Question: I have a navigation Drawer in my App. If i select a particular item and slide the navigation drawer. The Fragment overlaps the navigation Drawer.
I Tried to add 'popBackStackImmediate();' But it is of no use. This is how it looks like

'''
public class Activity extends MainActivity
{
@Override
protected void onCreate(Bundle savedInstanceState)
{
// TODO Auto-generated method stub
super.onCreate(savedInstanceState);
}
@Override
public void onNavigationDrawerItemSelected(int position)
{
// TODO Auto-generated method stub
if (position == 1)
{
HomeFragment Frag = new HomeFragment();
FragmentTransaction transaction = getFragmentManager().beginTransaction();
transaction.replace(R.id.container, Frag);
transaction.commit();
}
else if (position == 2)
{
}
}
public void onDrawerOpened(View drawerview)
{
getFragmentManager().popBackStackImmediate();
}
'''
'''
public class NavigationDrawerFragment extends Fragment implements NavigationDrawerCallbacks
{
private static final String PREF_USER_LEARNED_DRAWER = "navigation_drawer_learned";
private static final String STATE_SELECTED_POSITION = "selected_navigation_drawer_position";
private static final String PREFERENCES_FILE = "my_app_settings";
private NavigationDrawerCallbacks mCallbacks;
private RecyclerView mDrawerList;
private View mFragmentContainerView;
private DrawerLayout mDrawerLayout;
private ActionBarDrawerToggle mActionBarDrawerToggle;
private boolean mUserLearnedDrawer;
private boolean mFromSavedInstanceState;
private int mCurrentSelectedPosition;
@Nullable
@Override
public View onCreateView(LayoutInflater inflater, ViewGroup container, Bundle savedInstanceState)
{
View view = inflater.inflate(R.layout.fragment_navigation_drawer, container, false);
mDrawerList = (RecyclerView) view.findViewById(R.id.drawerList);
LinearLayoutManager layoutManager = new LinearLayoutManager(getActivity());
layoutManager.setOrientation(LinearLayoutManager.VERTICAL);
mDrawerList.setLayoutManager(layoutManager);
mDrawerList.setHasFixedSize(true);
final List<NavigationItem> navigationItems = getMenu();
NavigationDrawerAdapter adapter = new NavigationDrawerAdapter(navigationItems);
adapter.setNavigationDrawerCallbacks(this);
mDrawerList.setAdapter(adapter);
selectItem(mCurrentSelectedPosition);
return view;
}
@Override
public void onCreate(Bundle savedInstanceState)
{
super.onCreate(savedInstanceState);
mUserLearnedDrawer = Boolean.valueOf(readSharedSetting(getActivity(), PREF_USER_LEARNED_DRAWER, "false"));
if (savedInstanceState != null)
{
mCurrentSelectedPosition = savedInstanceState.getInt(STATE_SELECTED_POSITION);
mFromSavedInstanceState = true;
}
}
@Override
public void onAttach(Activity activity)
{
super.onAttach(activity);
try
{
mCallbacks = (NavigationDrawerCallbacks) activity;
}
catch (ClassCastException e)
{
throw new ClassCastException("Activity must implement NavigationDrawerCallbacks.");
}
}
public ActionBarDrawerToggle getActionBarDrawerToggle()
{
return mActionBarDrawerToggle;
}
public void setActionBarDrawerToggle(ActionBarDrawerToggle actionBarDrawerToggle)
{
mActionBarDrawerToggle = actionBarDrawerToggle;
}
public void setup(int fragmentId, DrawerLayout drawerLayout, Toolbar toolbar)
{
mFragmentContainerView = getActivity().findViewById(fragmentId);
mDrawerLayout = drawerLayout;
mActionBarDrawerToggle = new ActionBarDrawerToggle(getActivity(), mDrawerLayout, toolbar, R.string.drawer_open, R.string.drawer_close)
{
@Override
public void onDrawerClosed(View drawerView)
{
super.onDrawerClosed(drawerView);
if (!isAdded())
return;
getActivity().invalidateOptionsMenu();
}
@Override
public void onDrawerOpened(View drawerView)
{
super.onDrawerOpened(drawerView);
if (!isAdded())
return;
if (!mUserLearnedDrawer)
{
mUserLearnedDrawer = true;
saveSharedSetting(getActivity(), PREF_USER_LEARNED_DRAWER, "true");
}
getActivity().invalidateOptionsMenu();
}
};
if (!mUserLearnedDrawer && !mFromSavedInstanceState)
mDrawerLayout.openDrawer(mFragmentContainerView);
mDrawerLayout.post(new Runnable()
{
@Override
public void run()
{
mActionBarDrawerToggle.syncState();
}
});
mDrawerLayout.setDrawerListener(mActionBarDrawerToggle);
}
public void openDrawer()
{
mDrawerLayout.openDrawer(mFragmentContainerView);
}
public void closeDrawer()
{
mDrawerLayout.closeDrawer(mFragmentContainerView);
}
@Override
public void onDetach()
{
super.onDetach();
mCallbacks = null;
}
public List<NavigationItem> getMenu()
{
List<NavigationItem> items = new ArrayList<NavigationItem>();
items.add(new NavigationItem("Home", getResources().getDrawable(R.drawable.play)));
items.add(new NavigationItem("News", getResources().getDrawable(R.drawable.play)));
items.add(new NavigationItem("Videos", getResources().getDrawable(R.drawable.play)));
items.add(new NavigationItem("Playlist", getResources().getDrawable(R.drawable.play)));
return items;
}
void selectItem(int position)
{
mCurrentSelectedPosition = position;
if (mDrawerLayout != null)
{
mDrawerLayout.closeDrawer(mFragmentContainerView);
}
if (mCallbacks != null)
{
mCallbacks.onNavigationDrawerItemSelected(position);
}
((NavigationDrawerAdapter) mDrawerList.getAdapter()).selectPosition(position);
}
public boolean isDrawerOpen()
{
return mDrawerLayout != null && mDrawerLayout.isDrawerOpen(mFragmentContainerView);
}
@Override
public void onConfigurationChanged(Configuration newConfig)
{
super.onConfigurationChanged(newConfig);
mActionBarDrawerToggle.onConfigurationChanged(newConfig);
}
@Override
public void onSaveInstanceState(Bundle outState)
{
super.onSaveInstanceState(outState);
outState.putInt(STATE_SELECTED_POSITION, mCurrentSelectedPosition);
}
@Override
public void onNavigationDrawerItemSelected(int position)
{
mCallbacks.onNavigationDrawerItemSelected(position);
selectItem(position);
}
public DrawerLayout getDrawerLayout()
{
return mDrawerLayout;
}
public void setDrawerLayout(DrawerLayout drawerLayout)
{
mDrawerLayout = drawerLayout;
}
}
'''
'''
<RelativeLayout
xmlns:android="http://schemas.android.com/apk/res/android"
xmlns:app="http://schemas.android.com/apk/res-auto"
android:layout_width="match_parent"
android:layout_height="match_parent">
<include
android:id="@+id/toolbar_actionbar"
layout="@layout/toolbar_default"
android:layout_width="match_parent"
android:layout_height="wrap_content"/>
<android.support.v4.widget.DrawerLayout
android:id="@+id/drawer"
xmlns:android="http://schemas.android.com/apk/res/android"
android:layout_width="match_parent"
android:layout_height="match_parent"
android:layout_below="@+id/toolbar_actionbar">
<FrameLayout
android:id="@+id/container"
android:layout_width="match_parent"
android:layout_height="match_parent"/>
<!-- android:layout_marginTop="?android:attr/actionBarSize"-->
<fragment
android:id="@+id/fragment_drawer"
android:name="com.RemoteIt.client.activity.drawer.NavigationDrawerFragment"
android:layout_width="@dimen/navigation_drawer_width"
android:layout_height="match_parent"
android:layout_gravity="start"
app:layout="@layout/fragment_navigation_drawer"/>
</android.support.v4.widget.DrawerLayout>
</RelativeLayout>
'''
'''
public class HomeFragment extends Fragment
{
public HomeFragment()
{}
@Override
public View onCreateView(LayoutInflater inflater, ViewGroup container, Bundle savedInstanceState)
{ View v = inflater.inflate(R.layout.home, container, false);
int redActionButtonSize = getResources().getDimensionPixelSize(R.dimen.red_action_button_size);
int redActionButtonMargin = getResources().getDimensionPixelOffset(R.dimen.action_button_margin);
int redActionButtonContentSize = getResources().getDimensionPixelSize(R.dimen.red_action_button_content_size);
int redActionButtonContentMargin = getResources().getDimensionPixelSize(R.dimen.red_action_button_content_margin);
int redActionMenuRadius = getResources().getDimensionPixelSize(R.dimen.red_action_menu_radius);
int blueSubActionButtonSize = getResources().getDimensionPixelSize(R.dimen.blue_sub_action_button_size);
int blueSubActionButtonContentMargin = getResources().getDimensionPixelSize(R.dimen.blue_sub_action_button_content_margin);
ImageView fabIconStar = new ImageView(getActivity());
fabIconStar.setImageDrawable(getResources().getDrawable(R.drawable.ic_action_important));
FloatingActionButton.LayoutParams starParams = new FloatingActionButton.LayoutParams(FrameLayout.LayoutParams.WRAP_CONTENT, FrameLayout.LayoutParams.WRAP_CONTENT);
starParams.setMargins(redActionButtonMargin, redActionButtonMargin, redActionButtonMargin, redActionButtonMargin);
fabIconStar.setLayoutParams(starParams);
FloatingActionButton.LayoutParams fabIconStarParams = new FloatingActionButton.LayoutParams(redActionButtonContentSize, redActionButtonContentSize);
fabIconStarParams.setMargins(redActionButtonContentMargin, redActionButtonContentMargin, redActionButtonContentMargin, redActionButtonContentMargin);
FloatingActionButton leftCenterButton = new FloatingActionButton.Builder(getActivity()).setContentView(fabIconStar, fabIconStarParams).setBackgroundDrawable(R.drawable.button_action_red_selector).setPosition(FloatingActionButton.POSITION_TOP_CENTER).setLayoutParams(starParams).build();
// Set up customized SubActionButtons for the right center menu
SubActionButton.Builder lCSubBuilder = new SubActionButton.Builder(getActivity());
lCSubBuilder.setBackgroundDrawable(getResources().getDrawable(R.drawable.button_action_blue_selector));
FrameLayout.LayoutParams blueContentParams = new FrameLayout.LayoutParams(FrameLayout.LayoutParams.MATCH_PARENT, FrameLayout.LayoutParams.MATCH_PARENT);
blueContentParams.setMargins(blueSubActionButtonContentMargin, blueSubActionButtonContentMargin, blueSubActionButtonContentMargin, blueSubActionButtonContentMargin);
lCSubBuilder.setLayoutParams(blueContentParams);
// Set custom layout params
FrameLayout.LayoutParams blueParams = new FrameLayout.LayoutParams(blueSubActionButtonSize, blueSubActionButtonSize);
lCSubBuilder.setLayoutParams(blueParams);
ImageView lcIcon1 = new ImageView(getActivity());
ImageView lcIcon2 = new ImageView(getActivity());
ImageView lcIcon3 = new ImageView(getActivity());
ImageView lcIcon4 = new ImageView(getActivity());
ImageView lcIcon5 = new ImageView(getActivity());
ImageView lcIcon6 = new ImageView(getActivity());
ImageView lcIcon7 = new ImageView(getActivity());
ImageView lcIcon8 = new ImageView(getActivity());
ImageView lcIcon9 = new ImageView(getActivity());
lcIcon1.setImageDrawable(getResources().getDrawable(R.drawable.ic_action_camera));
lcIcon2.setImageDrawable(getResources().getDrawable(R.drawable.ic_action_picture));
lcIcon3.setImageDrawable(getResources().getDrawable(R.drawable.ic_action_video));
lcIcon4.setImageDrawable(getResources().getDrawable(R.drawable.ic_action_location_found));
lcIcon5.setImageDrawable(getResources().getDrawable(R.drawable.ic_action_headphones));
lcIcon6.setImageDrawable(getResources().getDrawable(R.drawable.ic_action_camera));
lcIcon7.setImageDrawable(getResources().getDrawable(R.drawable.ic_action_picture));
lcIcon8.setImageDrawable(getResources().getDrawable(R.drawable.ic_action_video));
lcIcon9.setImageDrawable(getResources().getDrawable(R.drawable.ic_action_location_found));
// Build another menu with custom options
FloatingActionMenu leftCenterMenu = new FloatingActionMenu.Builder(getActivity()).addSubActionView(lCSubBuilder.setContentView(lcIcon1, blueContentParams).build()).addSubActionView(lCSubBuilder.setContentView(lcIcon2, blueContentParams).build()).addSubActionView(lCSubBuilder.setContentView(lcIcon3, blueContentParams).build()).addSubActionView(lCSubBuilder.setContentView(lcIcon4, blueContentParams).build()).addSubActionView(lCSubBuilder.setContentView(lcIcon5, blueContentParams).build())
.addSubActionView(lCSubBuilder.setContentView(lcIcon6, blueContentParams).build()).addSubActionView(lCSubBuilder.setContentView(lcIcon7, blueContentParams).build()).addSubActionView(lCSubBuilder.setContentView(lcIcon8, blueContentParams).build()).addSubActionView(lCSubBuilder.setContentView(lcIcon9, blueContentParams).build()).setRadius(redActionMenuRadius).setStartAngle(0).setEndAngle(360).attachTo(leftCenterButton).build();
return v;
}
}
'''
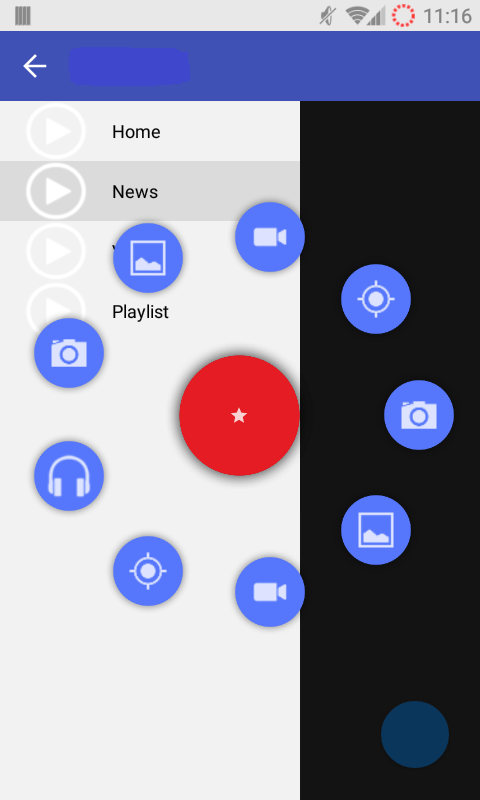
Answer: The following changes were made to the 'FloatingActionButton' and 'FloatingActionMenu' classes to allow a specific ViewGroup to be set as the container for both. Tests were made with a similar but simpler version of the code you've posted, so you may need to make adjustments to your setup parameters.
The library code assumes that the Button and Menu are to appear on top of an Activity's content View, and everything therein. The addition of a container ViewGroup member in the 'FloatingActionButton' class allows us to specify a child ViewGroup to be the parent instead. Please note that the following changes will only work if a 'FloatingActionButton' is used with the Menu.
The additions to the 'FloatingActionButton' class:
'''
public class FloatingActionButton extends FrameLayout {
...
private ViewGroup containerView;
...
public FloatingActionButton(Activity activity,
LayoutParams layoutParams,
int theme,
Drawable backgroundDrawable,
int position,
View contentView,
FrameLayout.LayoutParams contentParams
// Note the addition of the following
// constructor parameter here
, ViewGroup containerView) {
...
setClickable(true);
// This line is new. The rest of the constructor is the same.
this.containerView = containerView;
attach(layoutParams);
}
...
public View getActivityContentView() {
if(containerView == null) {
return ((Activity)getContext())
.getWindow().getDecorView().findViewById(android.R.id.content);
} else {
return containerView;
}
}
public ViewGroup getContainerView() {
return containerView;
}
// The following setter is not strictly necessary, but may be of use
// if you want to toggle the Button's and Menu's z-order placement
public void setContainerView(ViewGroup containerView) {
this.containerView = containerView;
}
...
public static class Builder {
...
private ViewGroup containerView;
...
public Builder setContainerView(ViewGroup containerView) {
this.containerView = containerView;
return this;
}
public FloatingActionButton build() {
return new FloatingActionButton(activity,
layoutParams,
theme,
backgroundDrawable,
position,
contentView,
contentParams,
// New argument
containerView);
}
}
...
}
'''
And the changes to the 'FloatingActionMenu' class:
'''
public class FloatingActionMenu {
...
public View getActivityContentView() {
if(mainActionView instanceof FloatingActionButton &&
((FloatingActionButton) mainActionView).getContainerView() != null) {
return ((FloatingActionButton) mainActionView).getContainerView();
} else {
return ((Activity)mainActionView.getContext())
.getWindow().getDecorView().findViewById(android.R.id.content);
}
}
...
}
'''
Then, in the Fragment's 'onCreateView()' method, we need to add a call the new 'setContainerView()' method of the 'FloatingActionButton.Builder' class.
'''
public class HomeFragment extends Fragment {
...
@Override
public View onCreateView(LayoutInflater inflater, ViewGroup container,
Bundle savedInstanceState)
{
...
FloatingActionButton leftCenterButton = new FloatingActionButton.Builder(getActivity())
.setContentView(fabIconStar, null)
.setBackgroundDrawable(R.drawable.ic_launcher)
.setPosition(FloatingActionButton.POSITION_TOP_CENTER)
.setLayoutParams(starParams)
// The new method call is added here
.setContainerView(container)
.build();
...
}
...
}
'''